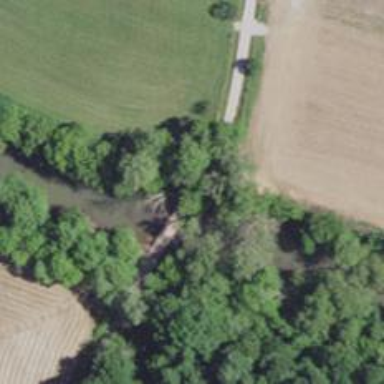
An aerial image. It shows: Low water crossing bridge on residential road.